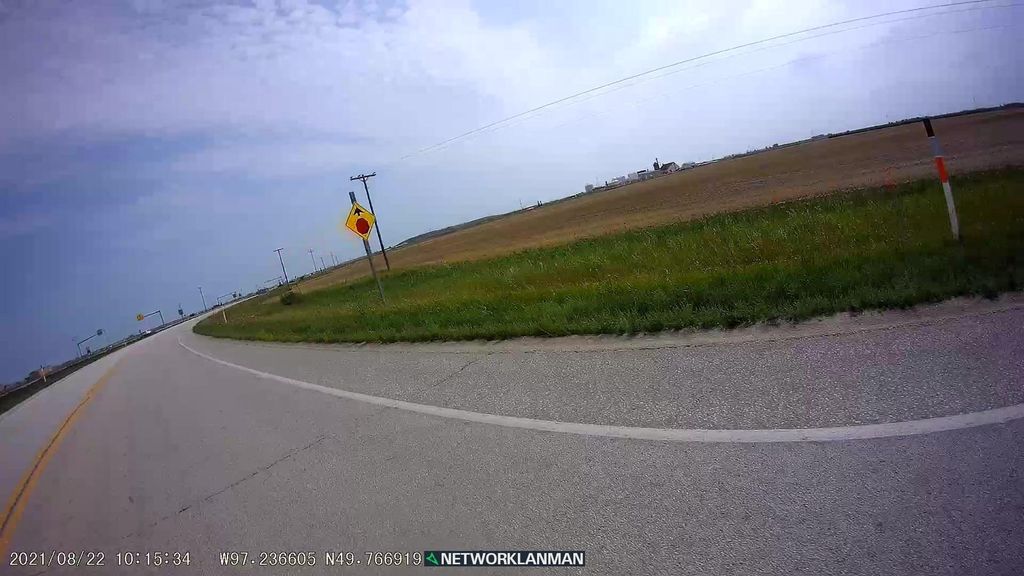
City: winnipeg